Question: I have this code in order to display progress dialog:
'''
@Override
public void onPreExecute() {
if(progress == null)
progress = ProgressDialog.show(MainActivity2.this, null , null);
progress.setContentView(R.layout.progressbar_activity);
}
'''
This is my progressDialog layout.
'''
<LinearLayout xmlns:android="http://schemas.android.com/apk/res/android"
android:id="@+id/layout_root"
android:layout_width="match_parent"
android:layout_height="match_parent"
android:orientation="horizontal" >
<ProgressBar
android:layout_width="wrap_content"
android:layout_height="wrap_content"
style="@android:style/Widget.ProgressBar.Small.Inverse"
android:layout_marginRight="5dp" />
<TextView
android:layout_width="wrap_content"
android:layout_height="wrap_content"
android:text="@string/loading" />
</LinearLayout>
'''
And this is my main Activity layout:
'''
<RelativeLayout xmlns:android="http://schemas.android.com/apk/res/android"
xmlns:tools="http://schemas.android.com/tools"
android:layout_width="match_parent"
android:layout_height="match_parent"
android:background="@android:color/white"
android:orientation="vertical"
tools:context=".MainActivity" >
<LinearLayout
android:id="@+id/tittle_bar"
android:layout_width="fill_parent"
android:layout_height="wrap_content"
android:background="@android:color/black"
android:gravity="center"
android:orientation="vertical"
android:paddingTop="6dip" >
<Button
android:id="@+id/start_progress"
android:layout_width="fill_parent"
android:layout_height="fill_parent"
android:text="@string/hello_world" />
</LinearLayout>
</RelativeLayout>
'''
As you see the background color is .
When I click on the button in mainActivity the progress dialog appears, but the background color of the page becomes .

I want it to be white as default and the progress dialog text as black. what am I missing?
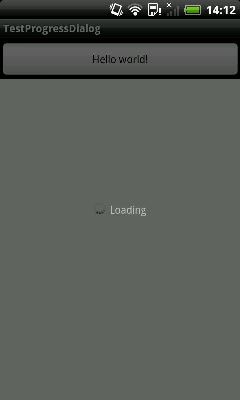
Answer: I solved my problem by adding '<include layout="@layout/progress_bar" />' in main Activity layout.
Then I gave a name to Progress Dialog in progressDialog layout such as 'android:id="@+id/progress_bar'.
And then with this code, I hided the dialog:
'''
@Override
protected void onPostExecute(String result) {
ProgressBar progressBar = (ProgressBar) findViewById(R.id.progress_bar);
progressBar.setVisibility(View.GONE);
}
'''